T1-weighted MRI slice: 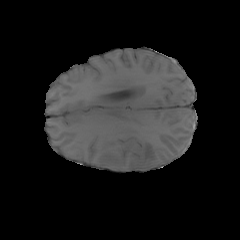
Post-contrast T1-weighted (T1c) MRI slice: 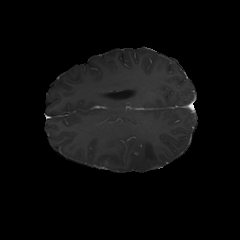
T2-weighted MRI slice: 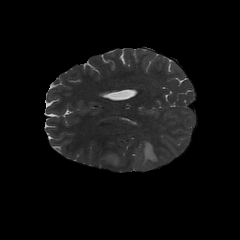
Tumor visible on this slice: yes